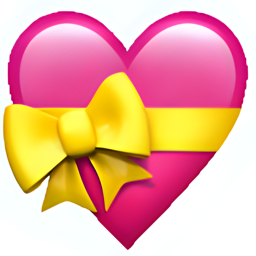
Name: heart with ribbon
Emoji: 💝
Group: Smileys & Emotion
Sub-group: emotion